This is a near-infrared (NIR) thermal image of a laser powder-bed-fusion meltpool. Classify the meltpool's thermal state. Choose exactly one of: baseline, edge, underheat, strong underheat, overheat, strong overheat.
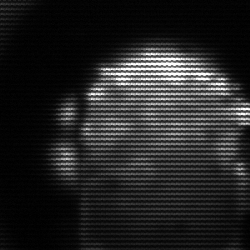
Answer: baseline